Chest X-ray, PA view. Patient: 55 years old, sex M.
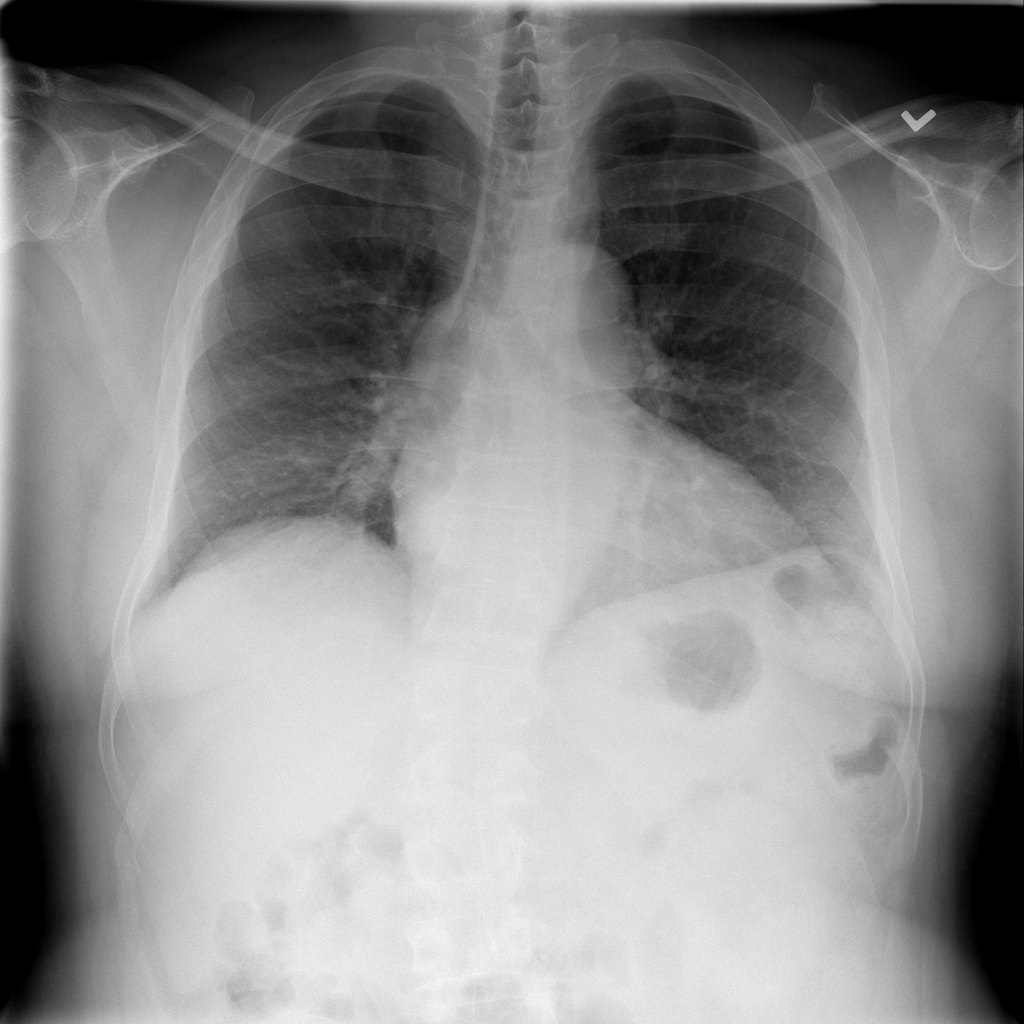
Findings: Atelectasis, Infiltration